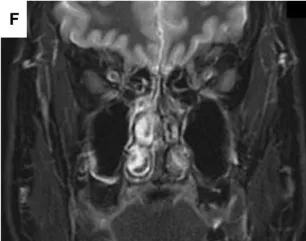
T2-weighted imaging. Of the head showed bilateral thickening of the nasal mucosa and numerous hypointense punctate signal areas in the submucosa of the entire nasal cavity.
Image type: radiology (mri)